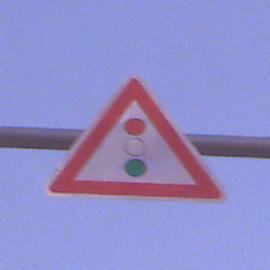
Verkehrszeichen: Lichtzeichenanlage
Umgebung: Outdoor, Nature
Tageszeit: Dawn
Wetter: PartlyCloudy
Licht: Natural
Jahreszeit: NotSpecified
Kontrast: MediumContrast